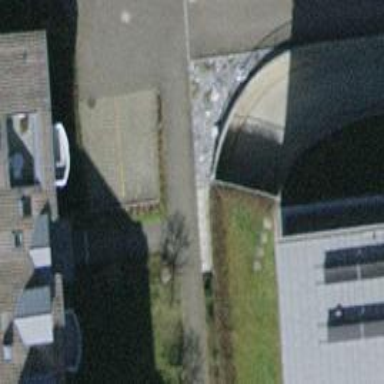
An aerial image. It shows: Parking area.